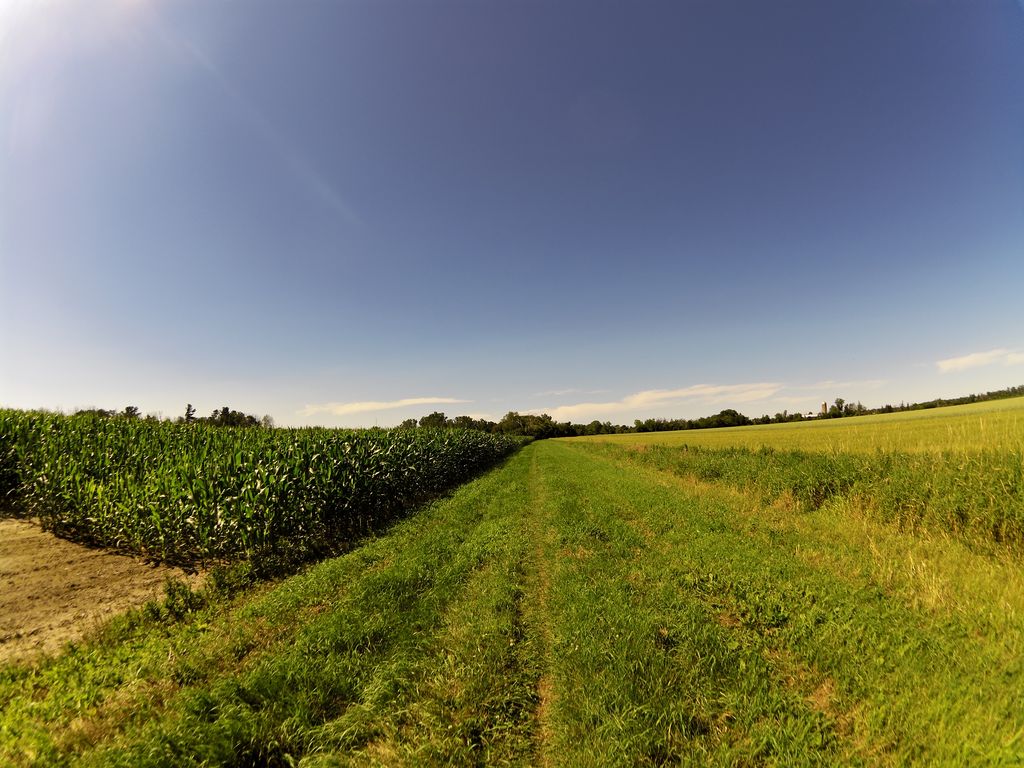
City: ottawa-gatineau